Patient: sex M, age 49
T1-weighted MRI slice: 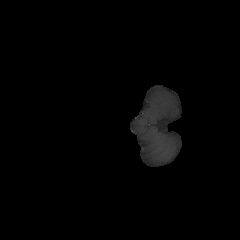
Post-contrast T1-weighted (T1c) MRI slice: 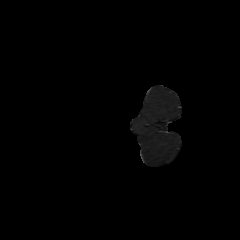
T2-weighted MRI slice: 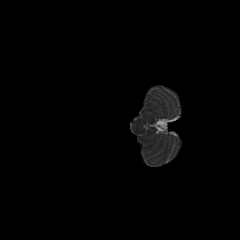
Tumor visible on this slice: no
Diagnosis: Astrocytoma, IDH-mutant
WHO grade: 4